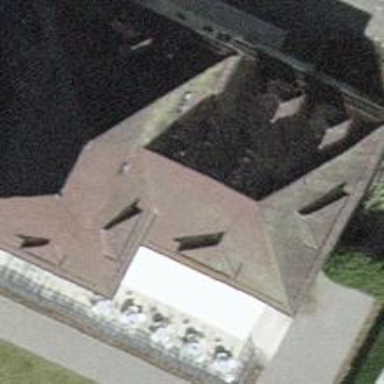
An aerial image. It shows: Café.